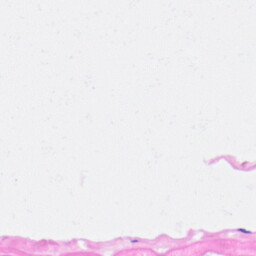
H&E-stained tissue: Heart